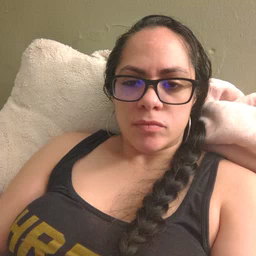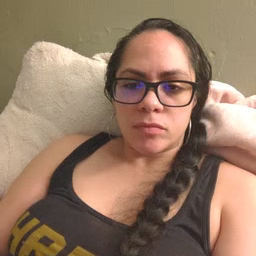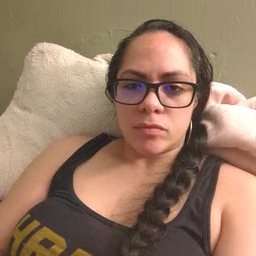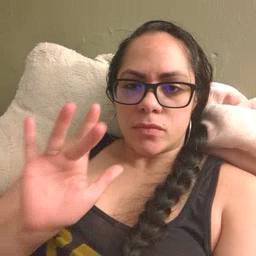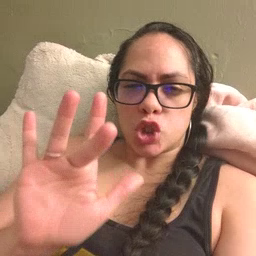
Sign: touch